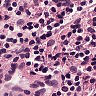
Metastatic tissue present: no